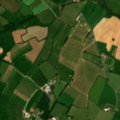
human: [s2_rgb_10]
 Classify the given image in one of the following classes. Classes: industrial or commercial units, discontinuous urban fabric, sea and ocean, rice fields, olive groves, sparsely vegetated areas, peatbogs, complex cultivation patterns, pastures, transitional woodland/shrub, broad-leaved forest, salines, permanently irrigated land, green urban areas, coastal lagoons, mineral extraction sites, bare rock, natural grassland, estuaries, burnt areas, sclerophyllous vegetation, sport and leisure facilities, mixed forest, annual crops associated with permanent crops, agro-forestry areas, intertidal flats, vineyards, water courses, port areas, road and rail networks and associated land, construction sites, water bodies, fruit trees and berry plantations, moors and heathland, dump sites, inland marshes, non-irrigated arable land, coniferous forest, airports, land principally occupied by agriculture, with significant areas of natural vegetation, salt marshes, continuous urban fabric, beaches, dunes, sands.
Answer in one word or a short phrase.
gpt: non-irrigated arable land, pastures